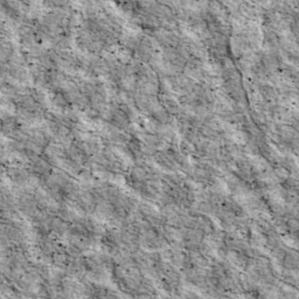
Label: non_frost